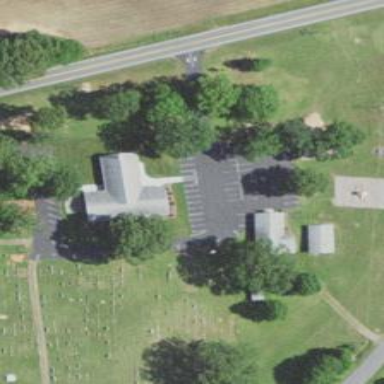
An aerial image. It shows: Place of worship.